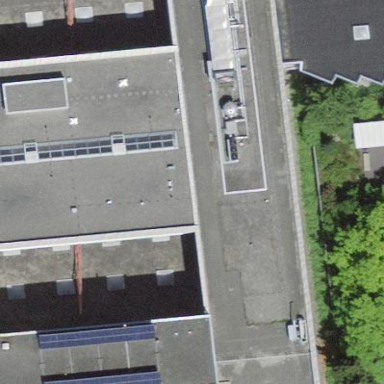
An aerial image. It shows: School building.